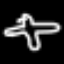
Label: airplane